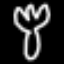
Label: fork